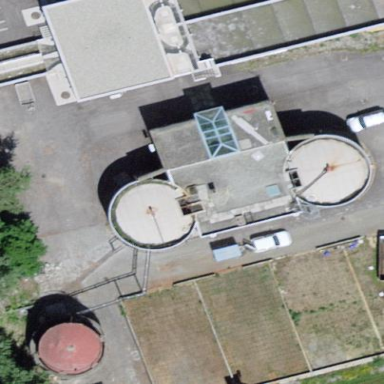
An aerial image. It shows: Building that houses wastewater plant.